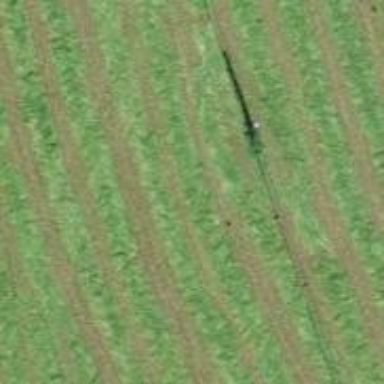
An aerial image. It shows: Power pole.